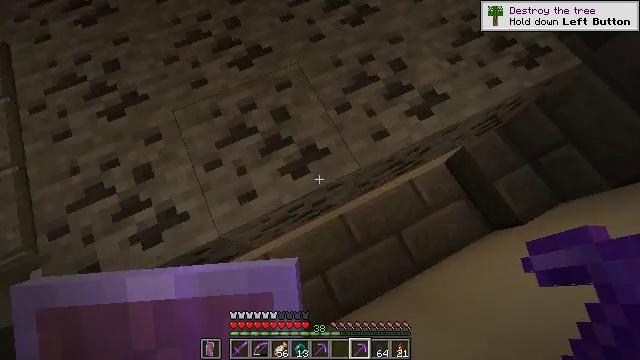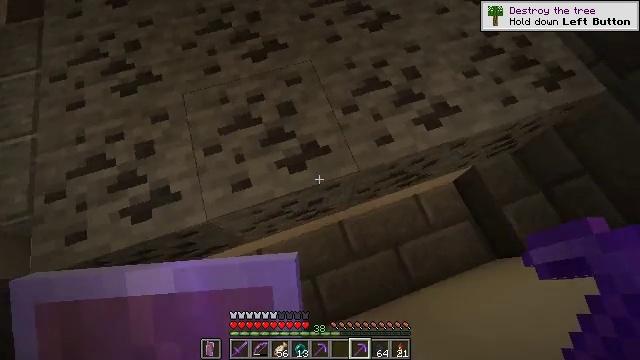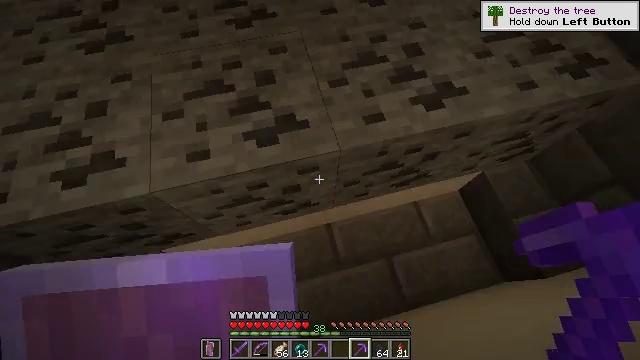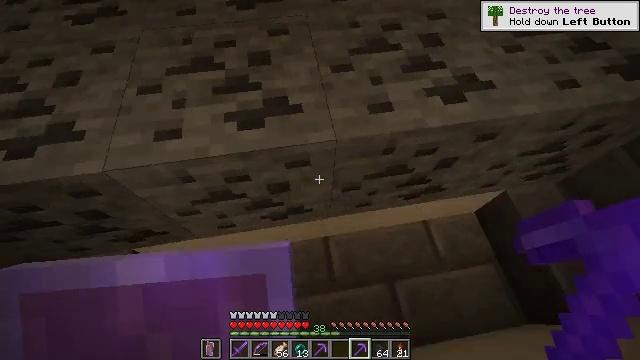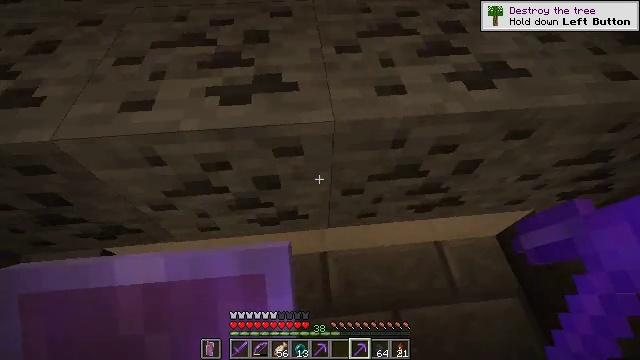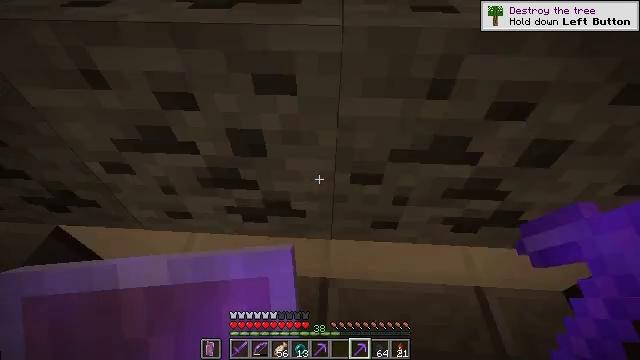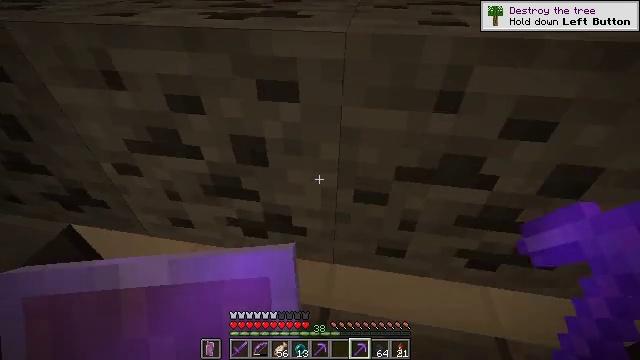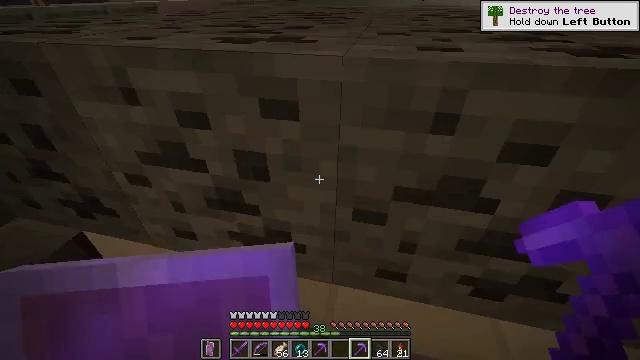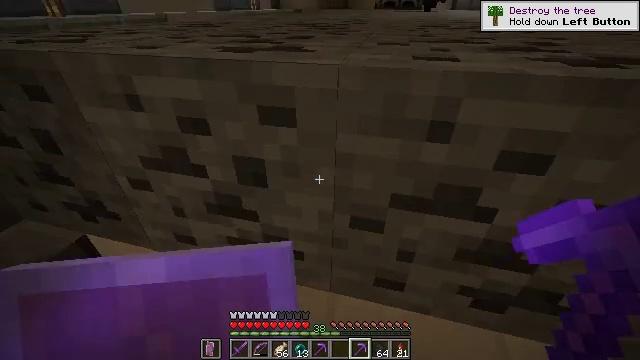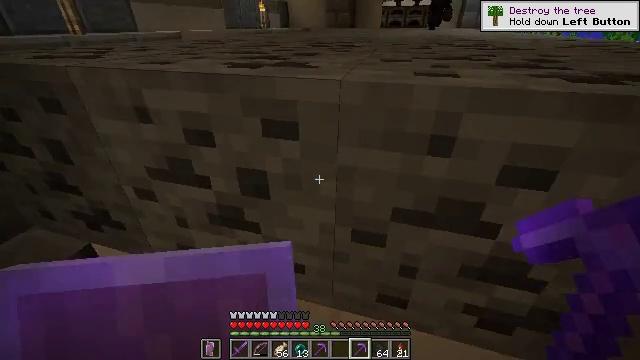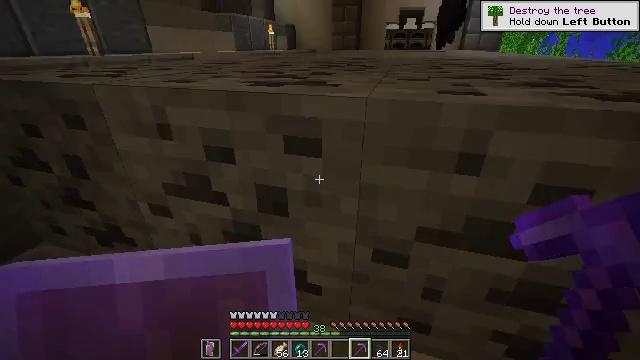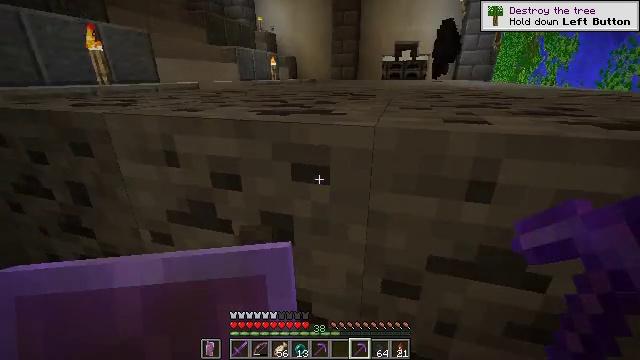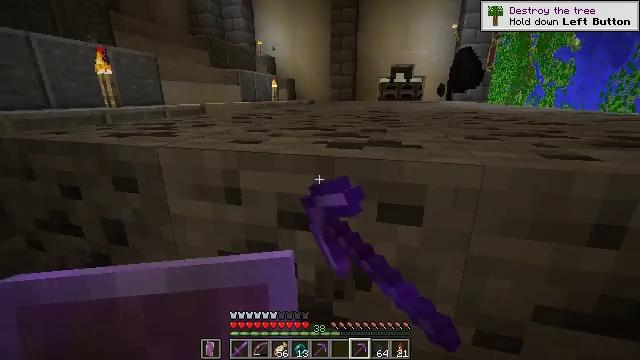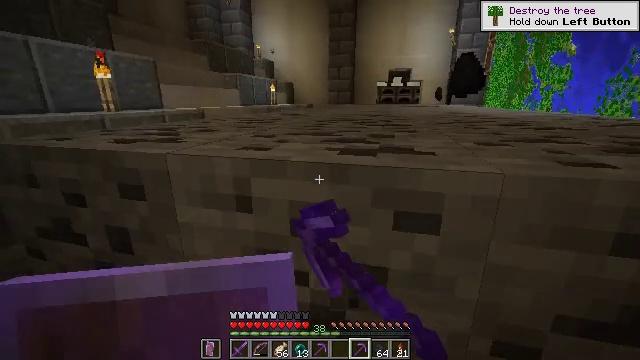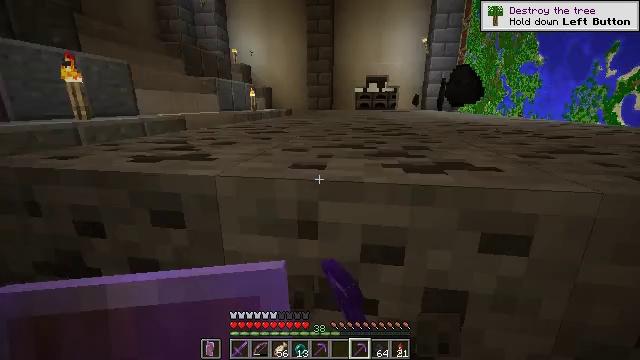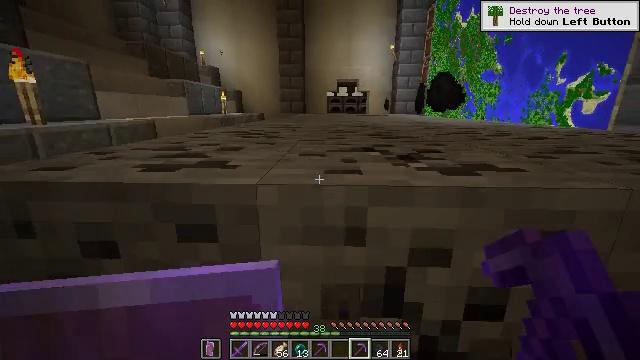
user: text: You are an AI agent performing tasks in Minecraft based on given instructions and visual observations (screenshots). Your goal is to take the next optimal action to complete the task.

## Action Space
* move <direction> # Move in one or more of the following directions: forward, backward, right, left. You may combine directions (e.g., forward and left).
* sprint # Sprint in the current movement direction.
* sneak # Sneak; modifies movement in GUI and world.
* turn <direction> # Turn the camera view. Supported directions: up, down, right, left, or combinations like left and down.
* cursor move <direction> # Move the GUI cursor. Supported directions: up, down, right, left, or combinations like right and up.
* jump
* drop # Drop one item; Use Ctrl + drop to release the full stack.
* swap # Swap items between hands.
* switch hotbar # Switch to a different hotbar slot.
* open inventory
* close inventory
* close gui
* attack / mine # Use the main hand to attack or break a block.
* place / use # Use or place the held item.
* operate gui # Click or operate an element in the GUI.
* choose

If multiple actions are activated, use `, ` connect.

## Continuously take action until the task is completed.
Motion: motion action
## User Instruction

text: Mine the coal ore underground.
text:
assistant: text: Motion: move right, turn left and up
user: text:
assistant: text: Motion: move right, turn left and up
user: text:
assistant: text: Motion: turn left and up
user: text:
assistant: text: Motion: turn left and up
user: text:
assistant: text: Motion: turn left and up
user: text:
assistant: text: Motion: turn left and up
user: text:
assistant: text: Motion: turn left and up
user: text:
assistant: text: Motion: turn left and up
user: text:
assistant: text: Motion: turn left and up
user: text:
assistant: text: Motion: move left, turn up
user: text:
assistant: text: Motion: move left, turn up, attack / mine
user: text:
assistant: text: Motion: move left, turn right and up, attack / mine
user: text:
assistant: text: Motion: move left, attack / mine
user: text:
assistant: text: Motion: move left, turn right and up, attack / mine
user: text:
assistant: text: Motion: move left, turn right, attack / mine
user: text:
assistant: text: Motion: move left, attack / mine
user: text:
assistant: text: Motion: move left, attack / mine
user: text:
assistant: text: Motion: attack / mine
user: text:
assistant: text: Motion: attack / mine
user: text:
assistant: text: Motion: attack / mine
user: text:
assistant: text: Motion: attack / mine
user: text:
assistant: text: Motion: turn left and down, attack / mine
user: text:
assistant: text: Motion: turn left, attack / mine
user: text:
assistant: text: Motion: attack / mine
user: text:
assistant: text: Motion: attack / mine
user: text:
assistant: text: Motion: attack / mine
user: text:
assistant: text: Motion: turn right and down, attack / mine
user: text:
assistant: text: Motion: turn right, attack / mine
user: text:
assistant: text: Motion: attack / mine
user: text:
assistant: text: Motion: attack / mine